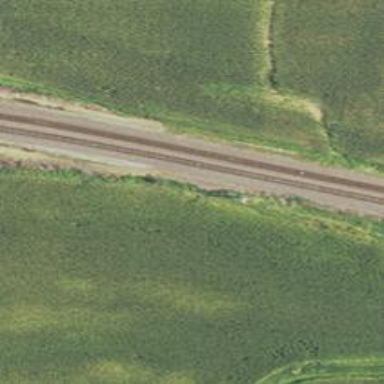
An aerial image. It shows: Railway track.